Field crop: tomato
Growth stage: 2
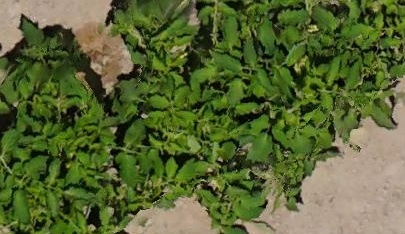
Species: tomato